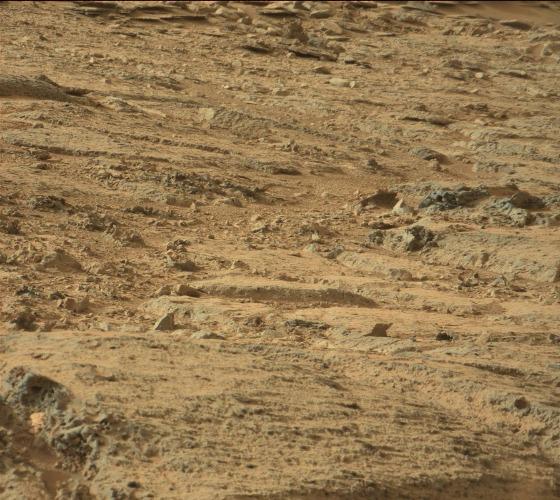
Terrain classes present: Bedrock, Gravel / Sand / Soil, Rock, Shadow